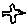
Label: bird